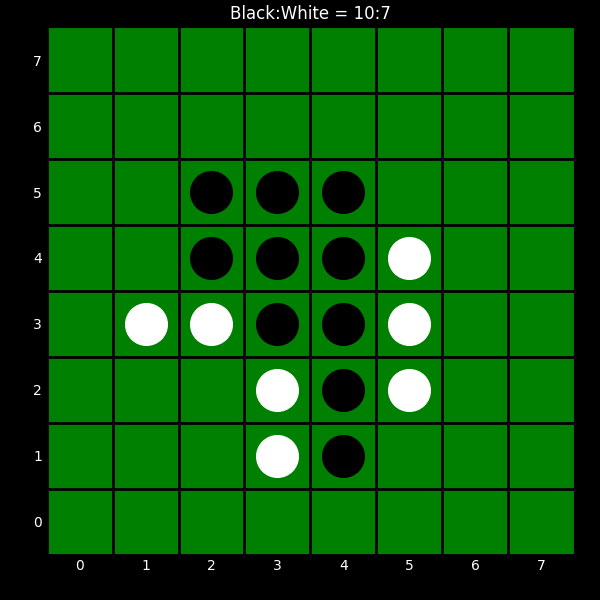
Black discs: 10
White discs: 7